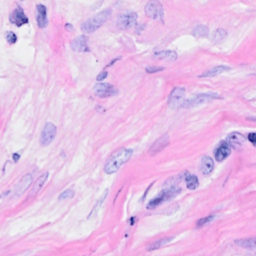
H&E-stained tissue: Breast